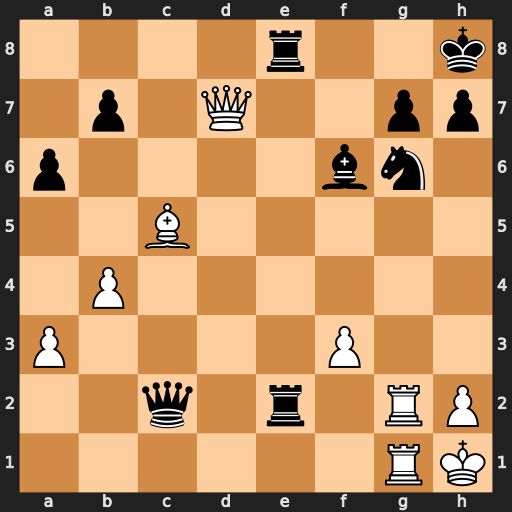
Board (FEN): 4r2k/1p1Q2pp/p4bn1/2B5/1P6/P4P2/2q1r1RP/6RK
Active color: w
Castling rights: -
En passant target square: -
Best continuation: Qxe8+ Rxe8 Rxc2